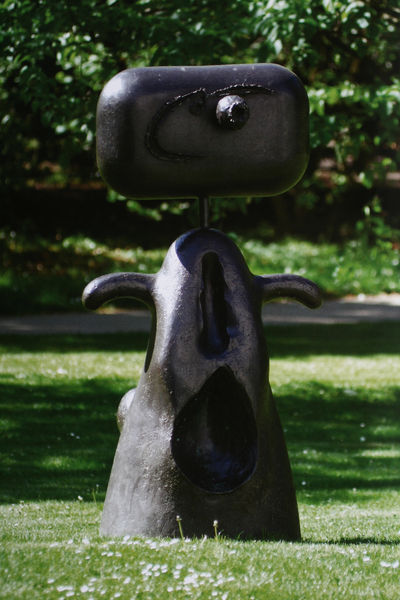
Titel: Femme, Frau
Künstler: Joan Miró
Standort: Baden-Baden
Institution: Museum Frieder Burda
Schlagwörter: baum, blätter, kopf, körper, schatten, bäume, grün, braun, nase, gras, park, rasen, weg, wiese, arme, hals, auge, figur, skulptur, abstrakt, bauch, bronze, foto, loch, gänseblümchen, figut, miro, freifläche, roboter